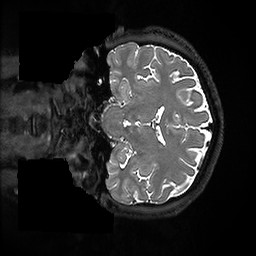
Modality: T2w
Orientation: coronal
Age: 26
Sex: male
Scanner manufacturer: ge
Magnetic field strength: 3 T
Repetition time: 3.202 s
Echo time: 0.05886 s